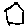
Label: house